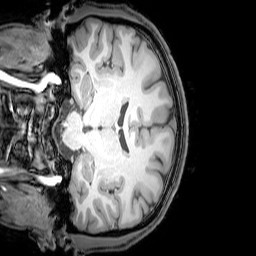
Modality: T1w
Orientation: coronal
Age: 22
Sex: male
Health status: healthy
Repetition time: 0.081 s
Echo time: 0.037 s